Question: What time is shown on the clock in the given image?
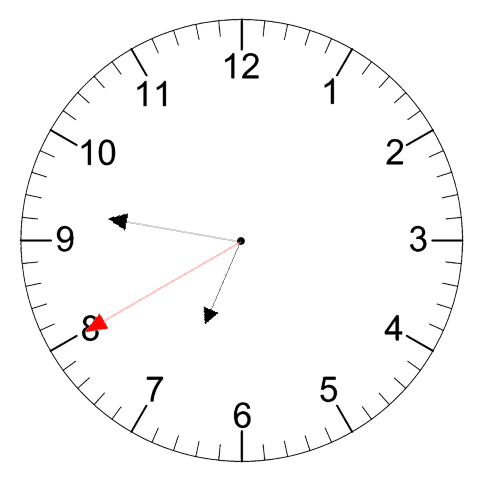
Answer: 06:46:40